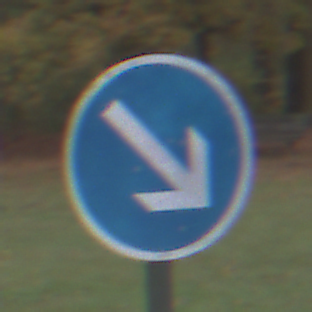
Verkehrszeichen: VorgeschriebeneVorbeifahrtRechts
Umgebung: Outdoor, Nature
Tageszeit: SunriseSunset
Wetter: PartlyCloudy
Licht: Natural
Jahreszeit: Autumn
Kontrast: LowContrast